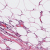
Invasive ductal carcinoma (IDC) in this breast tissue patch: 1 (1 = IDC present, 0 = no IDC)